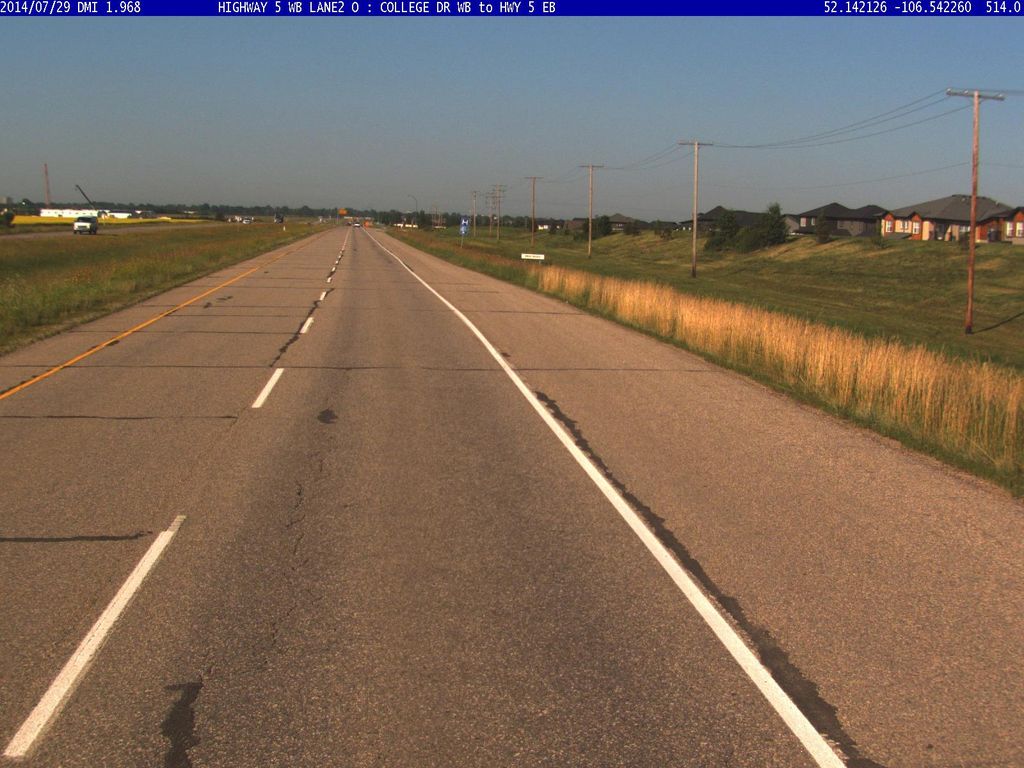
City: saskatoon